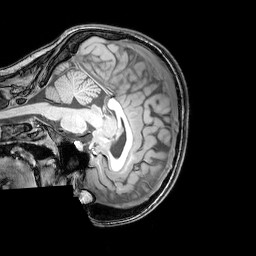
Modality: T1w
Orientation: sagittal
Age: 21
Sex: female
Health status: healthy
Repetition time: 0.081 s
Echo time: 0.037 s